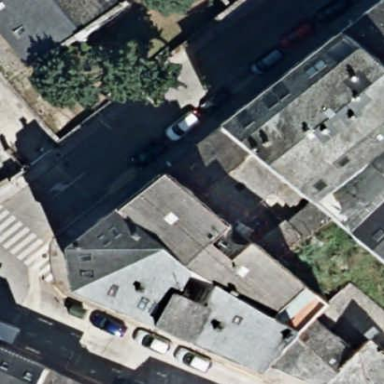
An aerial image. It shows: Residential building.